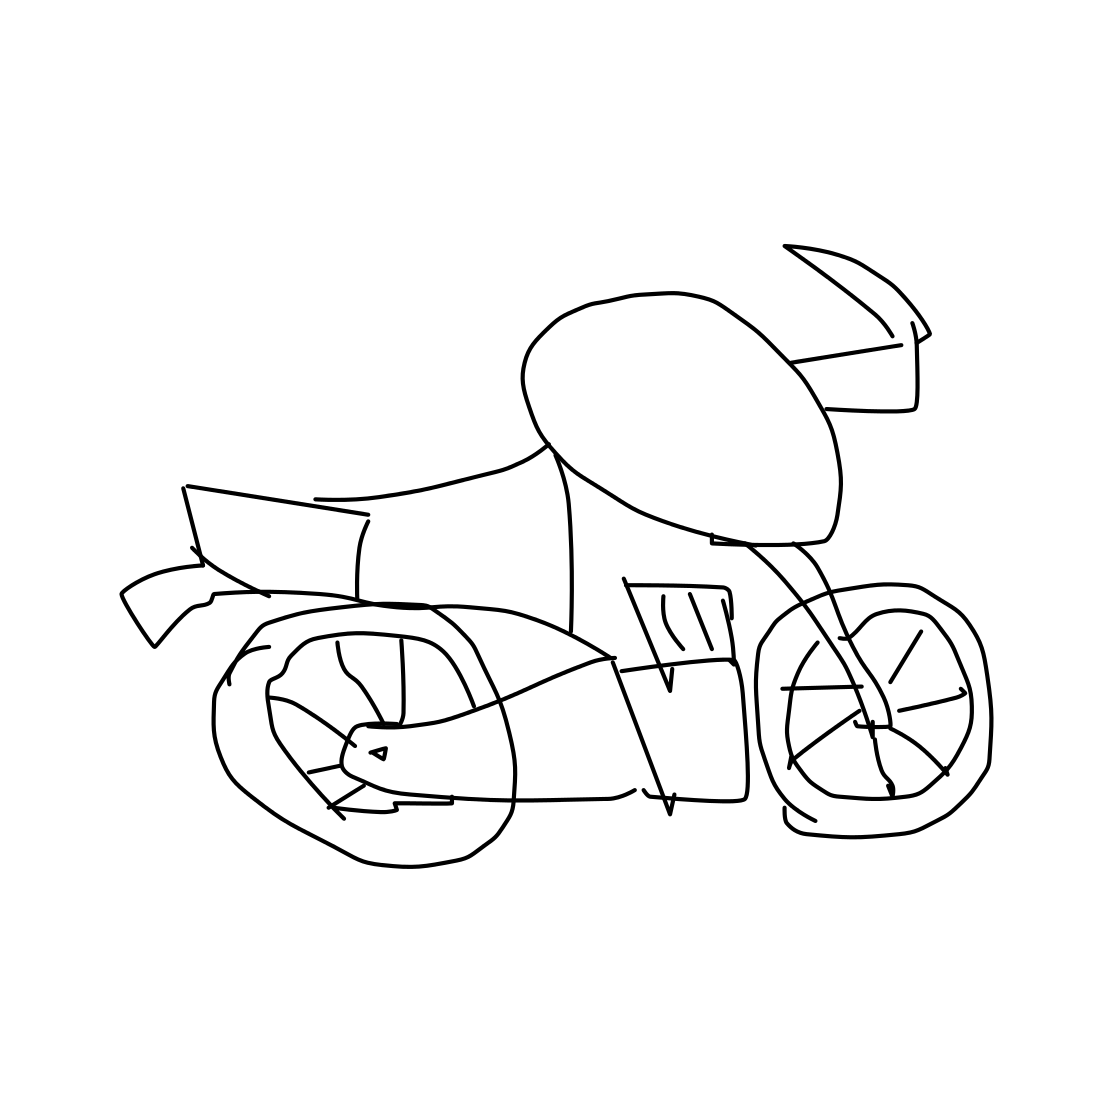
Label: motorbike